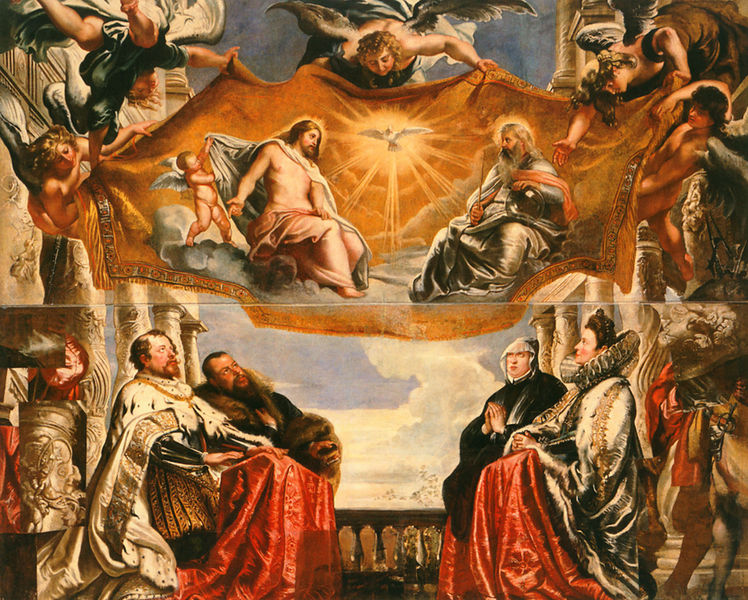
Titel: Die Anbetung der Trinität durch die Familie Gonzaga
Künstler: Peter Paul Rubens
Institution: Mantua, Museo di Palazzo Ducale
Schlagwörter: flügel, gemälde, gott, himmel, mann, umhang, wolken, gelb, frau, marmor, säule, säulen, rot, tuch, wolke, teppich, bart, halten, hermelin, kragen, taube, mühlsteinkragen, gewand, gold, engel, putto, könig, zeigen, strahlen, jesus, königin, fresko, königsfamilie, putten, dreifaltigkeit, stifter, heilige geist, manetel, perlz, heilliger geist